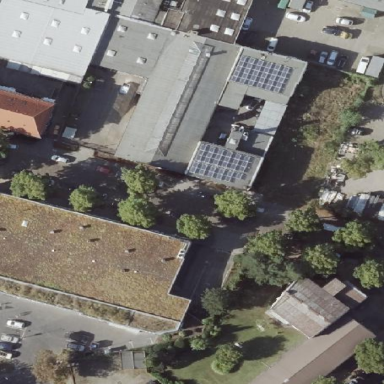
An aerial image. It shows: Building with flat roof.